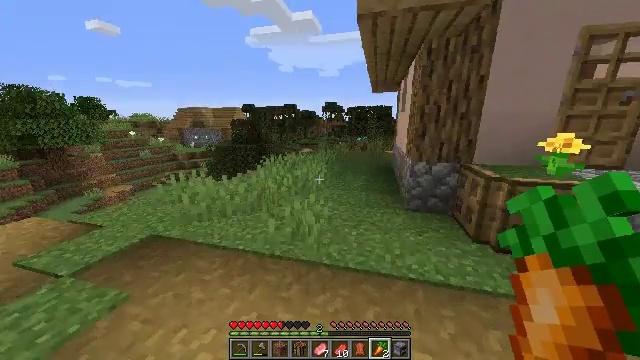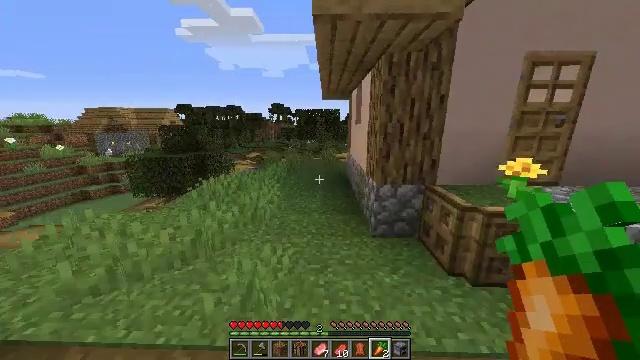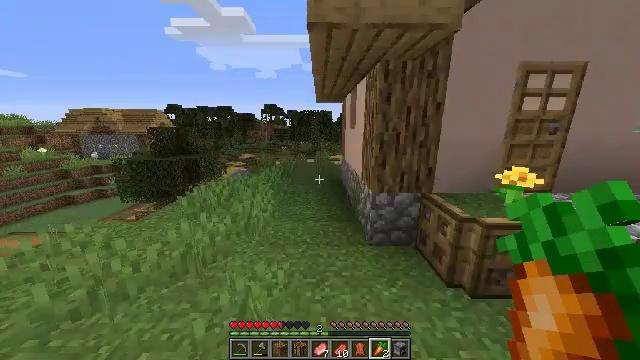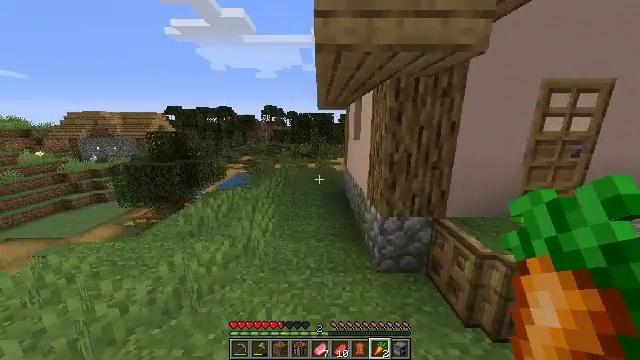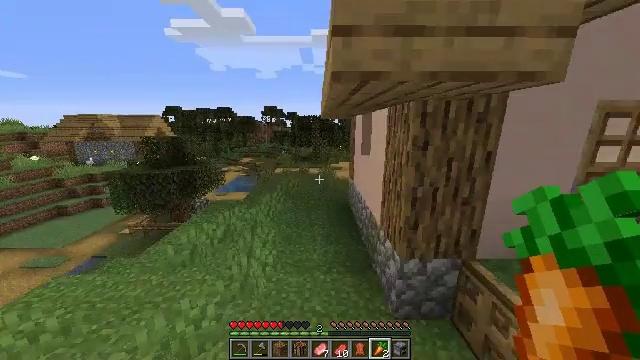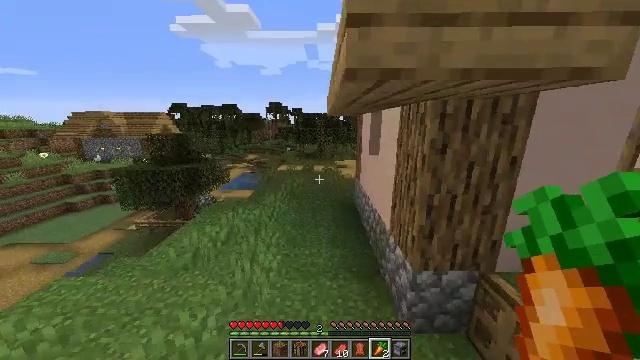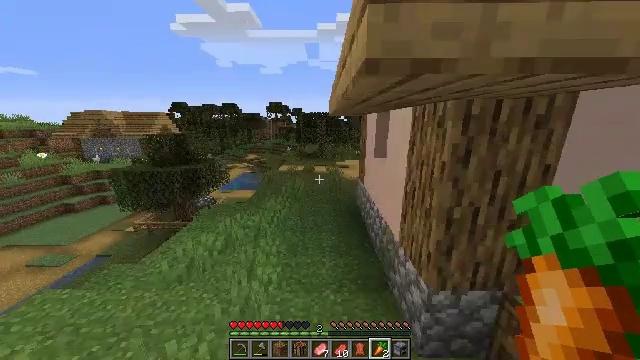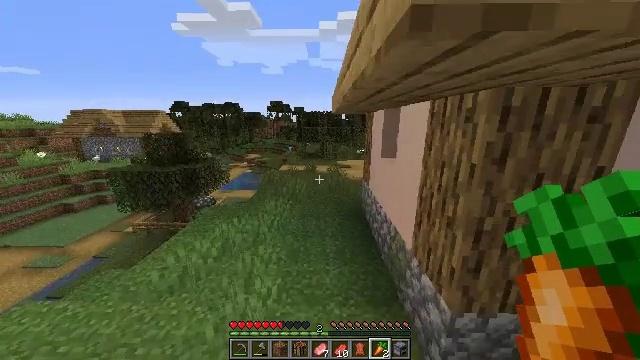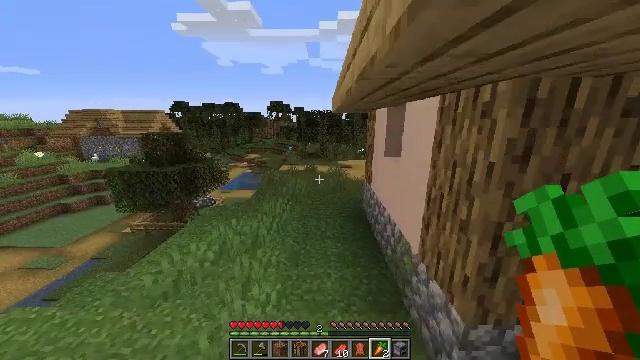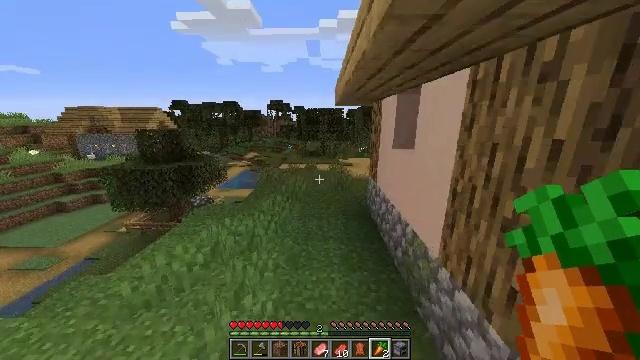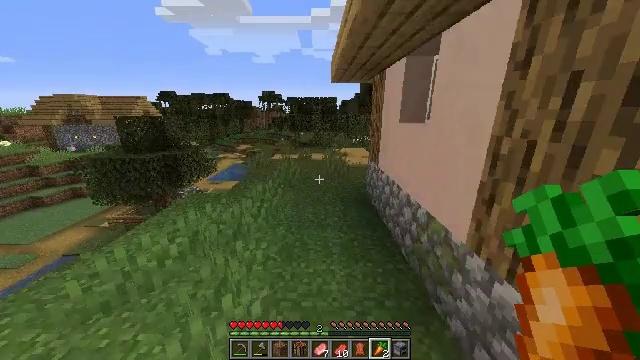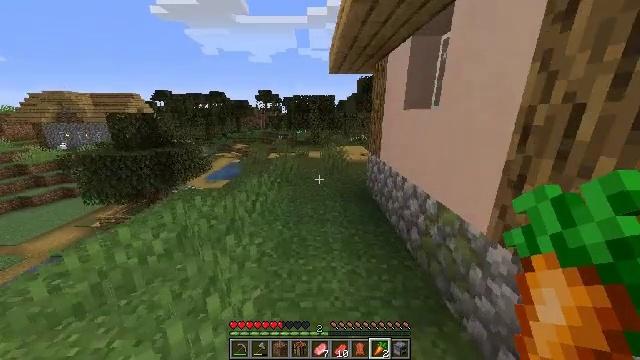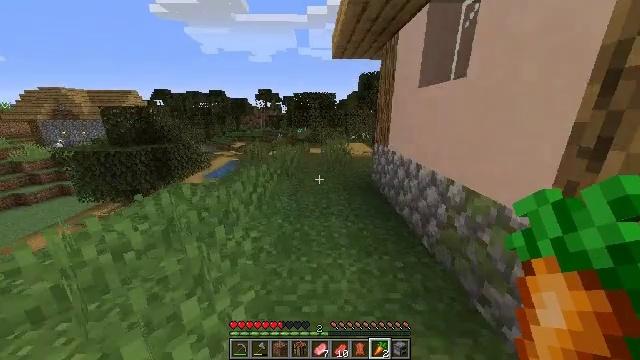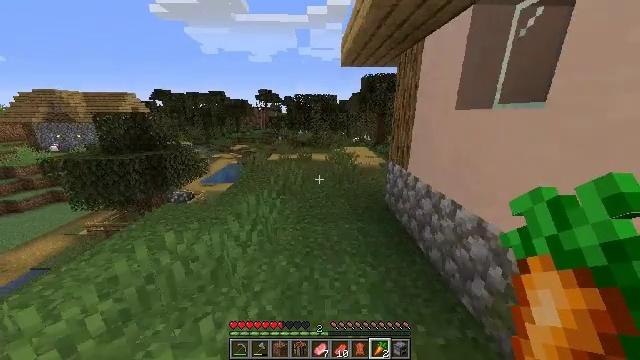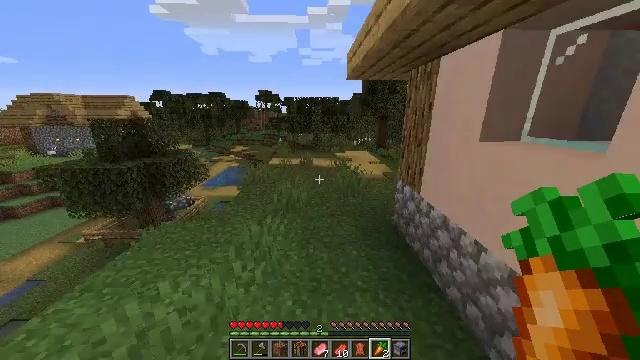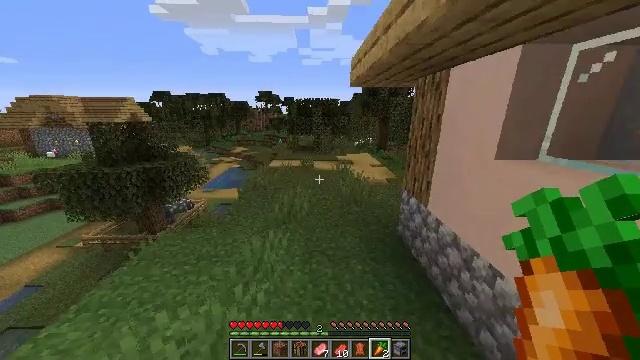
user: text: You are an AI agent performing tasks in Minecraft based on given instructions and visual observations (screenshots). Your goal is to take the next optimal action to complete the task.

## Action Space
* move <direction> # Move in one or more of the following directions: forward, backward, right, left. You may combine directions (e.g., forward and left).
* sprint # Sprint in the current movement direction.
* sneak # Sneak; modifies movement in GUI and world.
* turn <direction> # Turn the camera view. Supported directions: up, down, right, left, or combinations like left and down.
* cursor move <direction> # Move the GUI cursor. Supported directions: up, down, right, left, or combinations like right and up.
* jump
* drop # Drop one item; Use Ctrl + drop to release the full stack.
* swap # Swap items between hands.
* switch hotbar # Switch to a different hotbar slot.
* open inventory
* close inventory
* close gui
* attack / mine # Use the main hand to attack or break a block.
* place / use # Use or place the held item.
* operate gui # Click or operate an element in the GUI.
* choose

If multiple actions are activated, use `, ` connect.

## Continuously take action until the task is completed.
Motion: motion action
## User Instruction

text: Gather hay blocks from the farm.
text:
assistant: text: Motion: move forward, sprint, turn right, jump
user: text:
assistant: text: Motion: move forward, sprint, turn right, jump
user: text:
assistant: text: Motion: move forward, sprint, jump
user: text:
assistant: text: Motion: move forward, sprint, jump
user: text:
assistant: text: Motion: move forward, sprint, turn left, jump
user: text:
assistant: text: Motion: move forward, sprint, jump
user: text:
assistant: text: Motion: move forward, sprint, jump
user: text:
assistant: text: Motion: move forward, sprint, jump
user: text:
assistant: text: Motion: move forward, sprint, jump
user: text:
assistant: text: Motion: move forward, sprint, turn right and down, jump
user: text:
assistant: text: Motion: move forward and move left, sprint, jump
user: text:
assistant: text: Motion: move forward and move left, sprint, jump
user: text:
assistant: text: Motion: move forward and move left, sprint, jump
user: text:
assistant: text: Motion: move forward and move left, sprint, jump
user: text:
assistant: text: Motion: move forward and move left, sprint, jump
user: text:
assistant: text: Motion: move forward, sprint, jump
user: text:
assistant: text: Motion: move forward, sprint, turn left and down, jump
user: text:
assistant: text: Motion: move forward, sprint, turn left and down, jump
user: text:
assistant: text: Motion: move forward, jump
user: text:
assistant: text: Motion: move forward
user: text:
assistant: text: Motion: move forward
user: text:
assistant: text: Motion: move forward
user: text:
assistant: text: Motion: move forward
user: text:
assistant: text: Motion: move forward, turn right and up
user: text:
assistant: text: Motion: move forward, turn right and up, jump
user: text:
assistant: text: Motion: move forward, turn right and up, jump
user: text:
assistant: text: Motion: move forward, sprint, turn right, jump
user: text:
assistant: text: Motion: move forward, sprint, jump
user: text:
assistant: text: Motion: move forward, sprint, turn right, jump
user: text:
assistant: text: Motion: move forward, sprint, turn right, jump